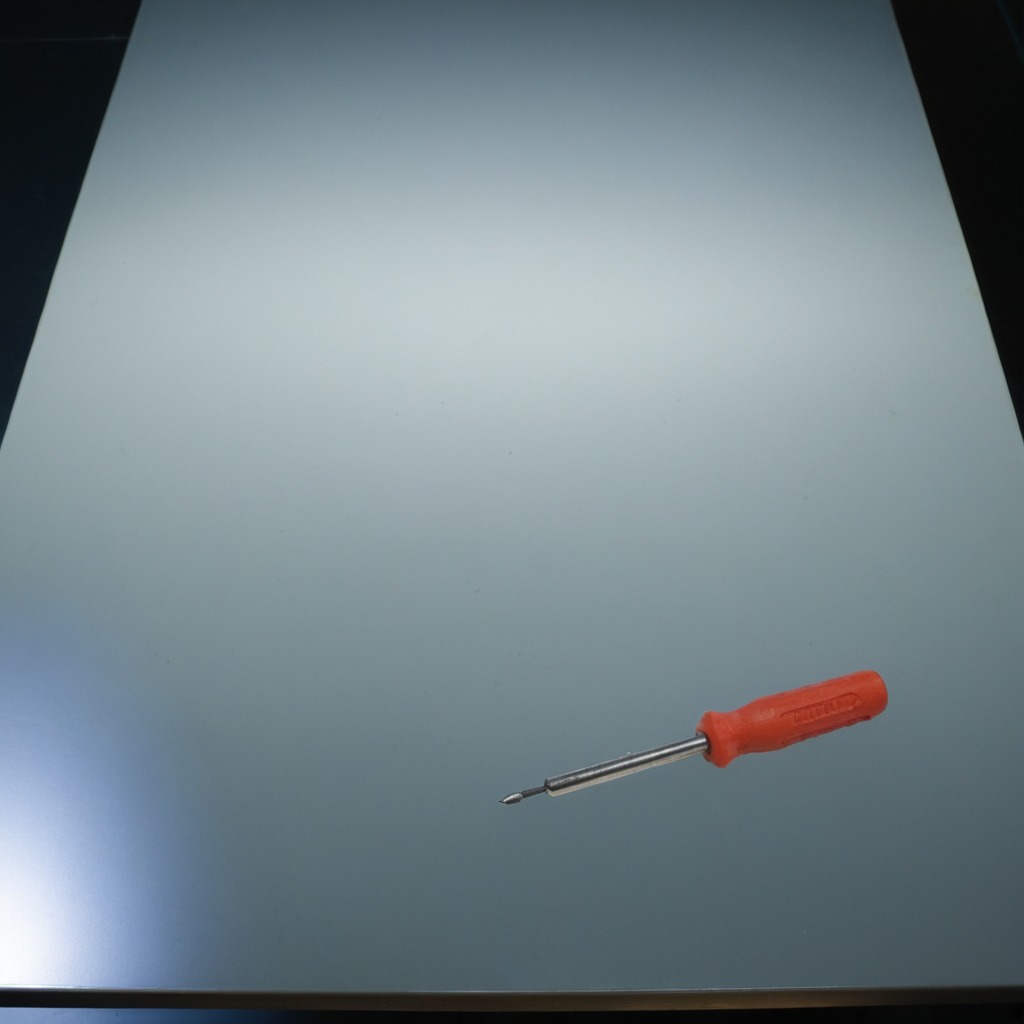
A screwdriver is lying on a clean empty table in a railway signal maintenance room lit by harsh overhead fluorescents.